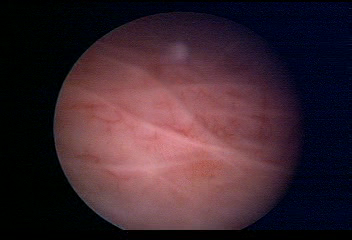
Modality: WLC
Class: Normal mucosa
Bladder cancer association: No